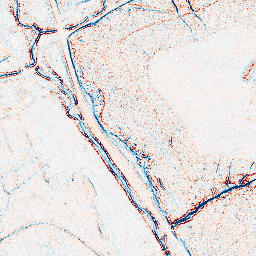
Category: edge_preserving
Decomposition family: bilateral
Decomposition parameters: d: 5
sigma_color: 50
sigma_space: 25
Upsampling method: regularized
Upsampling parameters: scale: 2
lambda_reg: 0.01
Upsampling scale: 2